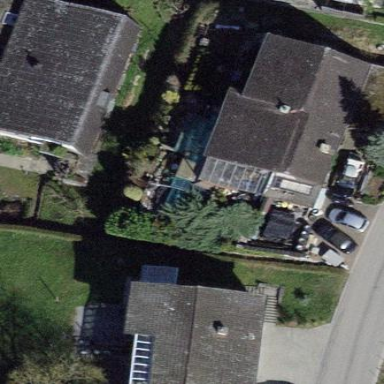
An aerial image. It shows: Building with tiled roof.